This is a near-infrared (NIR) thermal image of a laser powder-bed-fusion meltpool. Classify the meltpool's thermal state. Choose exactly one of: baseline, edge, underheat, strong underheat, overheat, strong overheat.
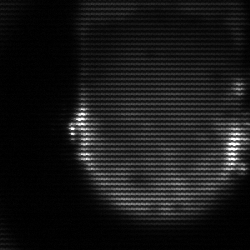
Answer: baseline